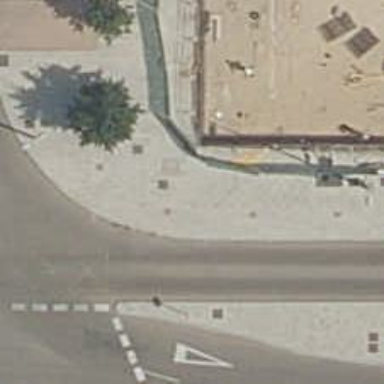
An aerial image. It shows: Footway along the road.